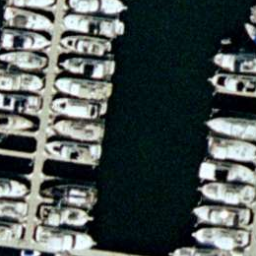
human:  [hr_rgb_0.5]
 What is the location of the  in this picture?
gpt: i cannot see it